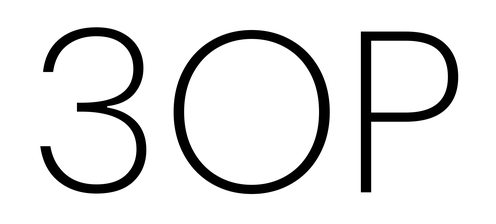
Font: Poppins-ExtraLight